Breast ultrasound image
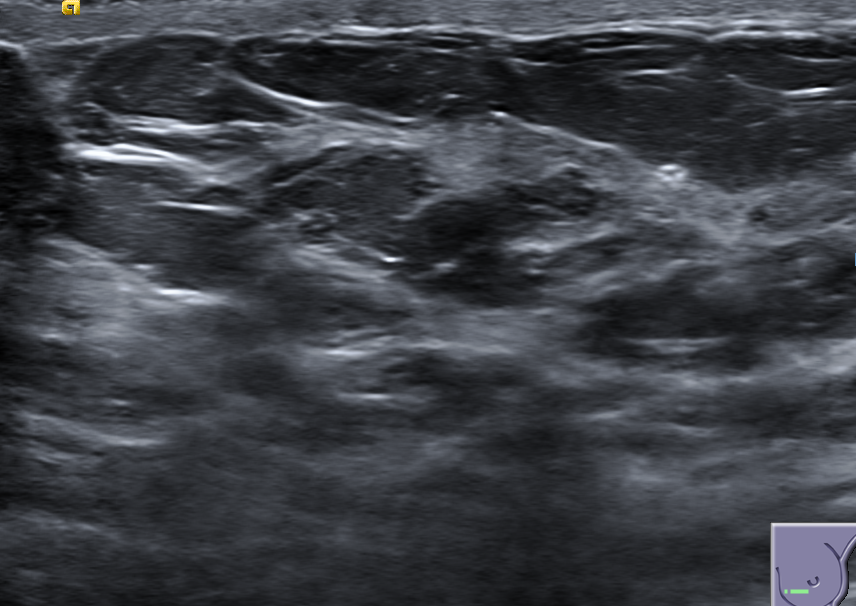
Diagnosis: normal